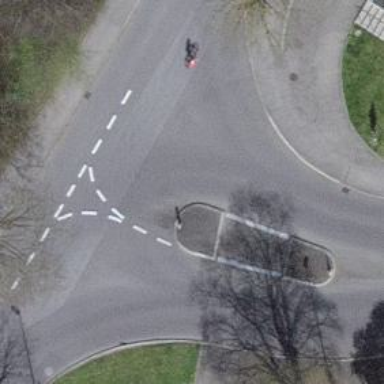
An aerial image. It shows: Traffic island located on footway.